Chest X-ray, AP view. Patient: 61 years old, sex M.
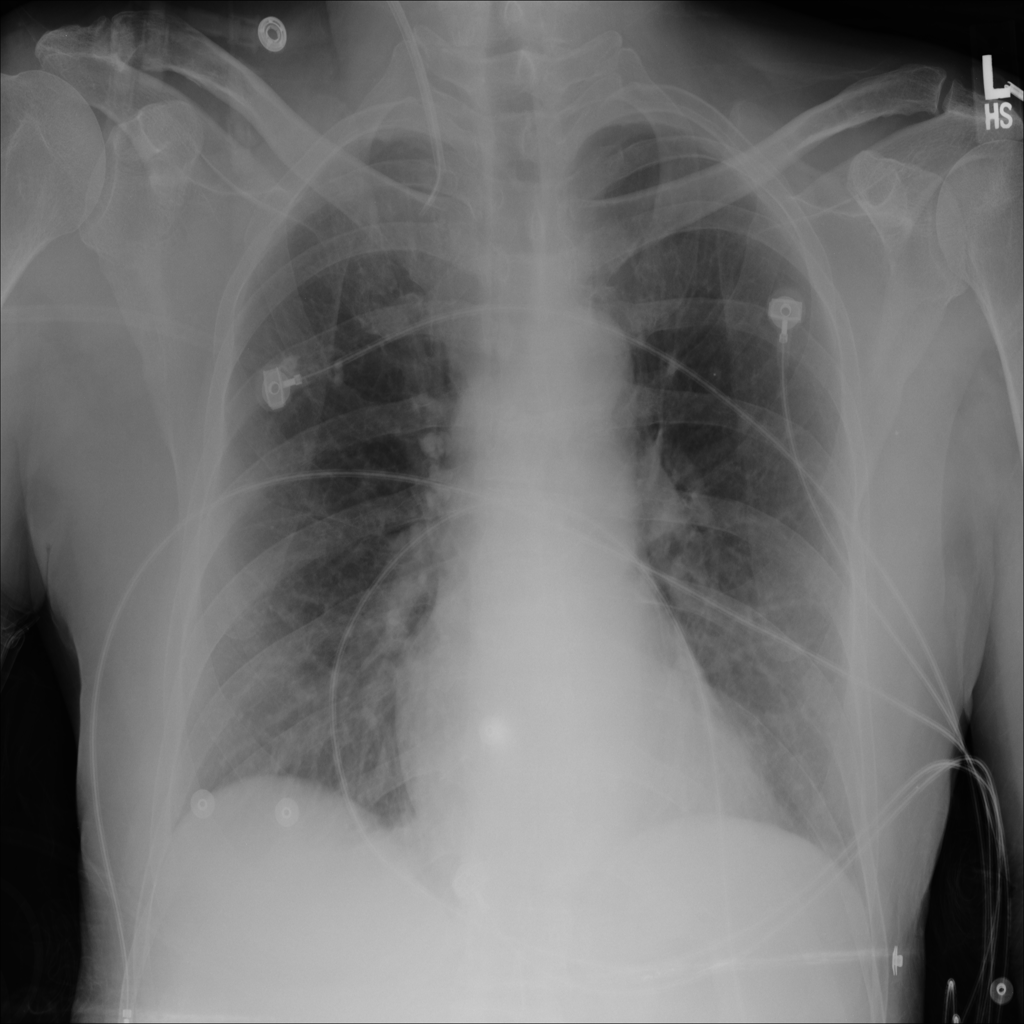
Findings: No Finding